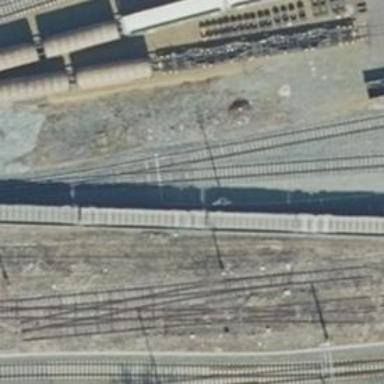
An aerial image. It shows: Railway switch.